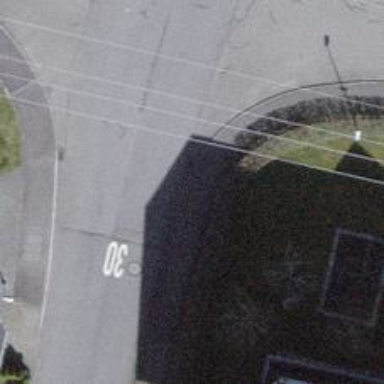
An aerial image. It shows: Sidewalk along the footway.